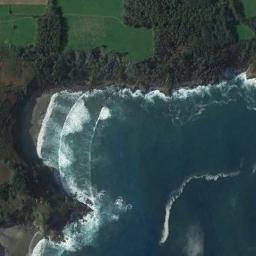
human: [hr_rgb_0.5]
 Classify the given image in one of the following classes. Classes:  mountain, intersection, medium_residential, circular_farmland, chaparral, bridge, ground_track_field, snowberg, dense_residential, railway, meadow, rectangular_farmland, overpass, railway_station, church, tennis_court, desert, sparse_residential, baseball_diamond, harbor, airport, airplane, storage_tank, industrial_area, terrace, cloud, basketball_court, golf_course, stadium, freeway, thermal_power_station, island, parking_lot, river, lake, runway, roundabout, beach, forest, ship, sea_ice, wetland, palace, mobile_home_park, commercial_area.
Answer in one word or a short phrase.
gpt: beach